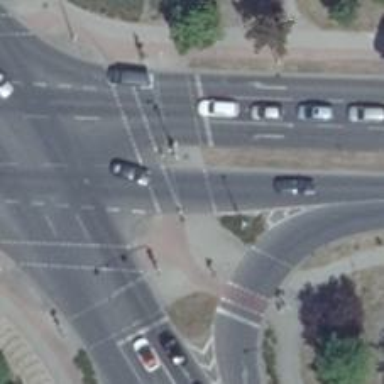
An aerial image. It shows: Traffic signal crossing.